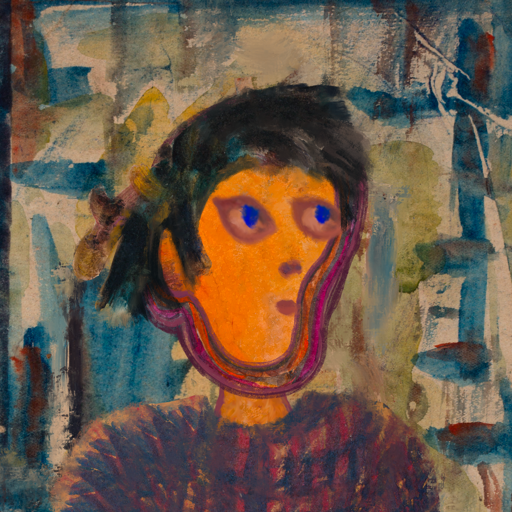
Background: Orphan, Head And Neck Side: Hypocrite_w_Hair, Face Side: Mother_And_Son_Mother, Bust: In_The_Sun, Hair Side: Pipe, Head Accessory: Blank, Second Necklace: Blank, Necklace: Blank, Baby: Blank